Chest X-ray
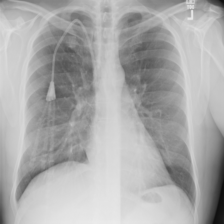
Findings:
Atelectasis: negative
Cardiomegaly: negative
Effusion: negative
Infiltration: negative
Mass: negative
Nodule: negative
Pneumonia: negative
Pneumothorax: negative
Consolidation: negative
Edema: negative
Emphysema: negative
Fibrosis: negative
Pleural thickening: negative
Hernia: negative